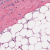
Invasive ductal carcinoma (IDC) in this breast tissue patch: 0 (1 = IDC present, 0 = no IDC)